Question: I am new to android app development. i downloaded and installed android studio. i created a new project. i want to build against minsdkversion 7 (aka android 2.1 aka eclair). i am getting this error from the build system:
'''
Failed to set up SDK
Error:Module 'app': platform 'android-7' not found.
Information:Double-click here to open Android SDK Manager and install all missing platforms.
'''
i have verified that android 7 sdk is indeed installed on my computer at:
'''
C:\Program Files (x86)\Androidndroid-studio\sdk\platformsndroid-7
'''
also:

contents of build.gradle:
'''
apply plugin: 'android'
android {
compileSdkVersion 7
buildToolsVersion "19.0.3"
defaultConfig {
minSdkVersion 7
targetSdkVersion 7
versionCode 1
versionName "1.0"
}
buildTypes {
release {
runProguard false
proguardFiles getDefaultProguardFile('proguard-android.txt'), 'proguard-rules.txt'
}
}
}
dependencies {
compile 'com.android.support:appcompat-v7:19.+'
compile fileTree(dir: 'libs', include: ['*.jar'])
}
'''
Things I have tried:
- re-installing android studio
- if i change 'compileSdkVersion' to 19, it works
how can i fix this please? Has anyone been able to successfully build an android app with 'compileSdkVersion = 7' using android studio?
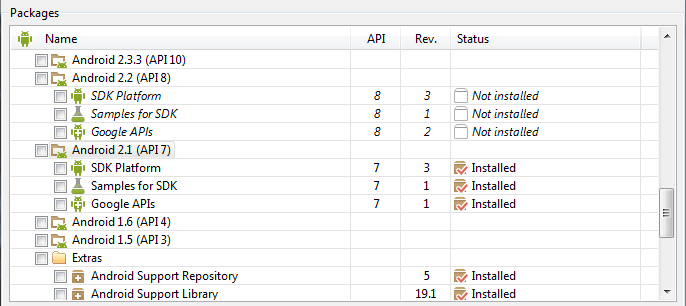
Answer: this is a problem with android studio 0.5.3. i downgraded to 0.4.6 and this problem went away. also see <URL>.
following notes are just notes regarding a separate issue:
further if you are targetting 'api level 7', here are some things you might need to do:
if you run into this error: 'No resource found that matches the given name '@android:TextAppearance.Holo.SearchResult.Subtitle''.
comment out this code in 'src\main
esalues\styles.xml':
'''
<style name="AppTheme" parent="Theme.AppCompat">-->
<!-- Customize your theme here. -->
</style>-->
'''
comment out this line in 'build.gradle':
'compile 'com.android.support:appcompat-v7:19.+''
if 'MainActivity' is inheriting from 'ActionBarActivity' remove it ('ActionBarActivity')